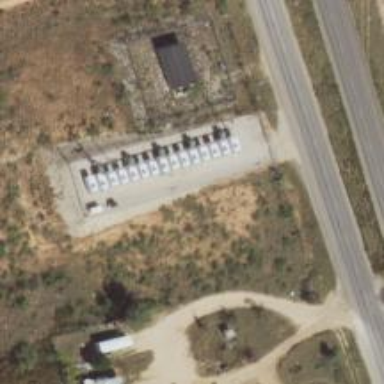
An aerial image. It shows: Generator is pictured.